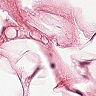
Metastatic tissue present: no